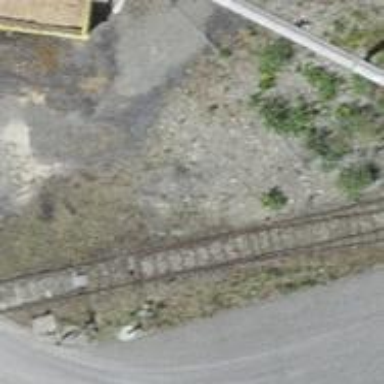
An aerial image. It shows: Railway switch.